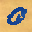
Label: 0